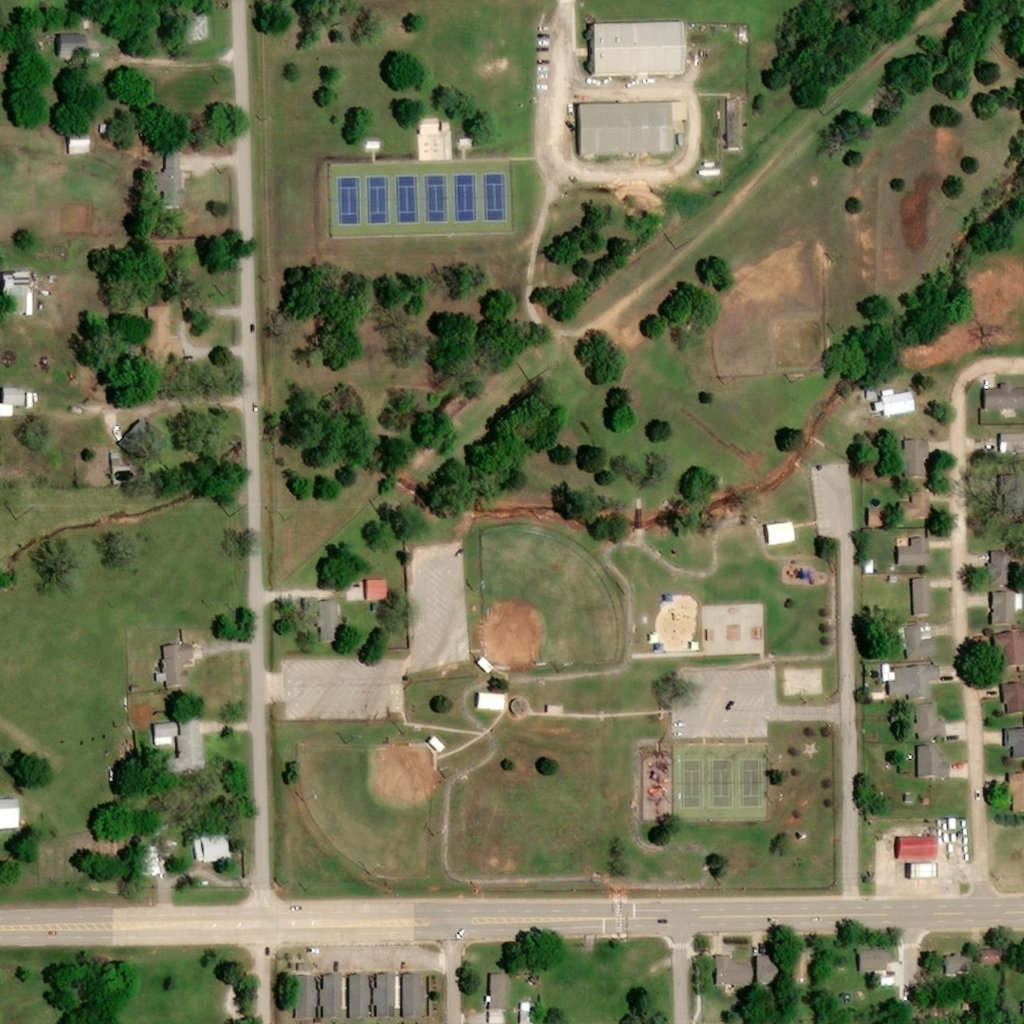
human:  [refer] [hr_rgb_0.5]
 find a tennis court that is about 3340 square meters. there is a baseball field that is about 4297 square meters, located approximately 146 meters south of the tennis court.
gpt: <box>[[32, 15, 50, 22, 0]]</box>

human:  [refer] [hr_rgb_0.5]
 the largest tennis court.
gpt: <box>[[32, 15, 50, 22, 0]]</box>

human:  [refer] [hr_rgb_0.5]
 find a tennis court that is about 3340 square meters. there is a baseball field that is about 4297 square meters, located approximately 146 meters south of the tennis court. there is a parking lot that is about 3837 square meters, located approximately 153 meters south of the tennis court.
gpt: <box>[[32, 15, 50, 22, 0]]</box>